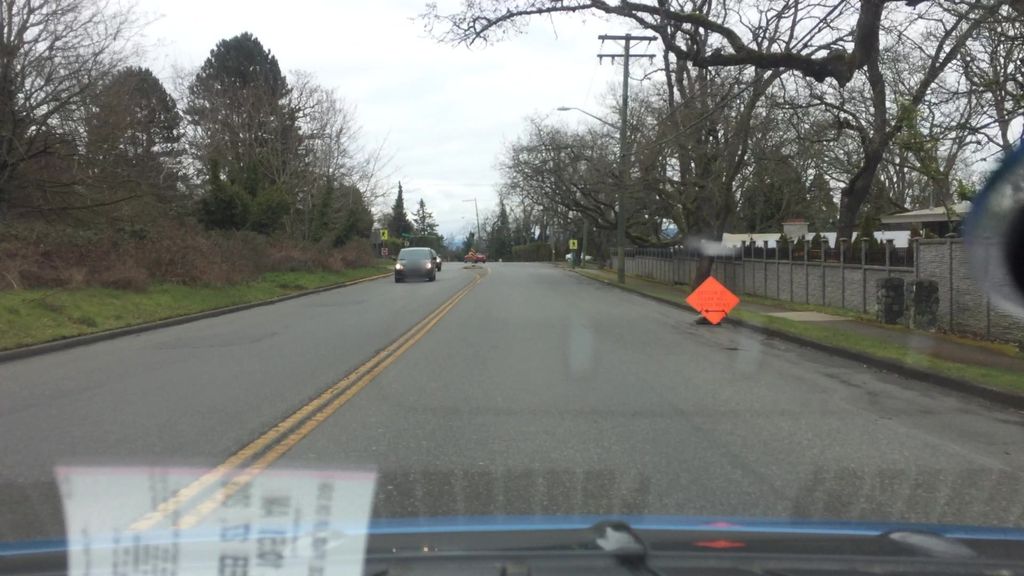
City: victoria